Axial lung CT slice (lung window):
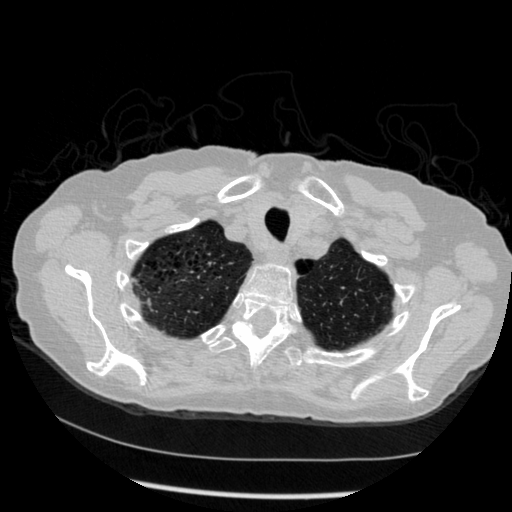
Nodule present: no